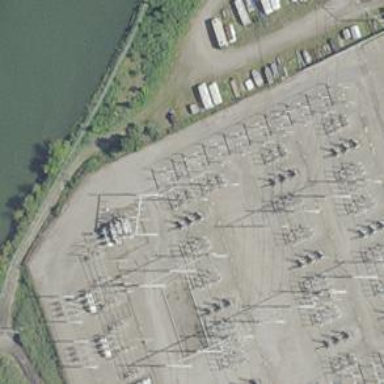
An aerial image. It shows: Switch for power supply.